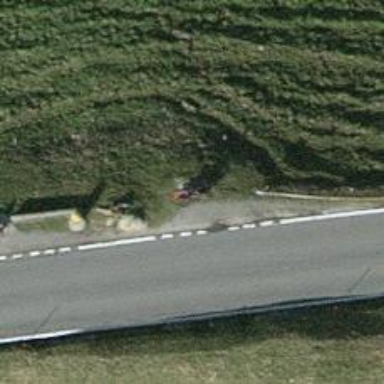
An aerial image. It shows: Red bench.